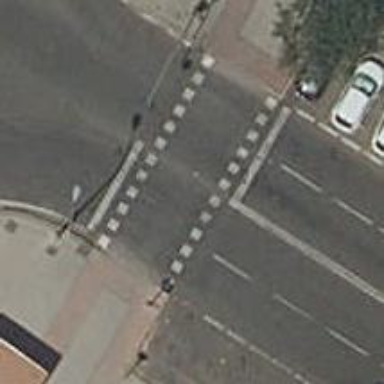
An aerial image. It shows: Road with traffic signals for signaling.